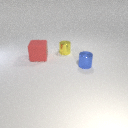
large red rubber cube behind small blue metal cylinder